Interaction volume radius: 5 \u00c5
Interaction volume height: 10 \u00c5
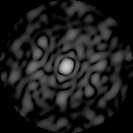
Disorder parameter: 0.8355